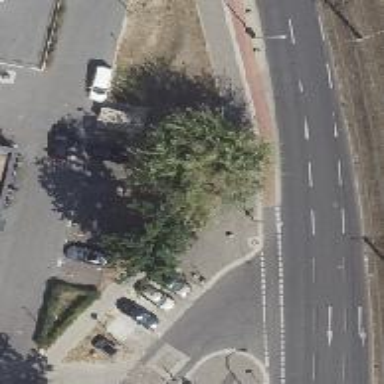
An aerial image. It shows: Sidewalk.